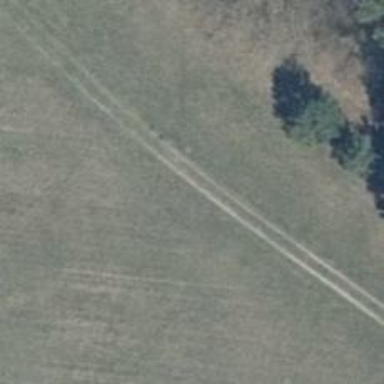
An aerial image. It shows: Grass track with grade5 tracktype.